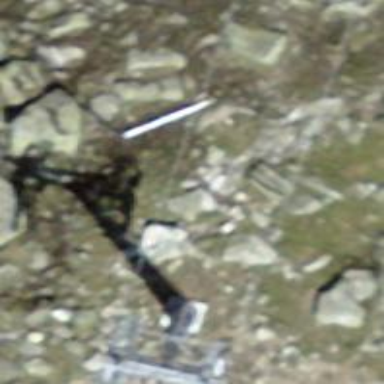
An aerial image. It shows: Pylon for aerialway.